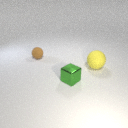
large yellow rubber sphere to the right of small green metal cube